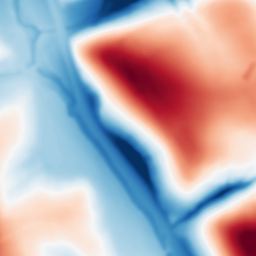
Category: multiscale
Decomposition family: dog
Decomposition parameters: sigma_low: 2
sigma_high: 50
Upsampling method: bspline
Upsampling parameters: scale: 4
Upsampling scale: 4